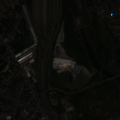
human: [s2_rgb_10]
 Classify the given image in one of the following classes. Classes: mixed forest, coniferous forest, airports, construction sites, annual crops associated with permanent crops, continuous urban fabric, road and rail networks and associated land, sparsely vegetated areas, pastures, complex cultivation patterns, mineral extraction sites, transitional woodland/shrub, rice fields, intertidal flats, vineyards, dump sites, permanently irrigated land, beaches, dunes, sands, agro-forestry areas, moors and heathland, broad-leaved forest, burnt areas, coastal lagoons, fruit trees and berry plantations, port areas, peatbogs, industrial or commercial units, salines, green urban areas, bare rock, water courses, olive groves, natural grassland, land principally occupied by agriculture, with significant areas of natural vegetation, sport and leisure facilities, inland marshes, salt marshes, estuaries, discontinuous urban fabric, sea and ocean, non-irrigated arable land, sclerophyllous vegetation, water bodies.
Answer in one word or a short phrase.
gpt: discontinuous urban fabric, industrial or commercial units, road and rail networks and associated land, dump sites, moors and heathland